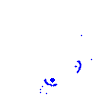
Particle: pion